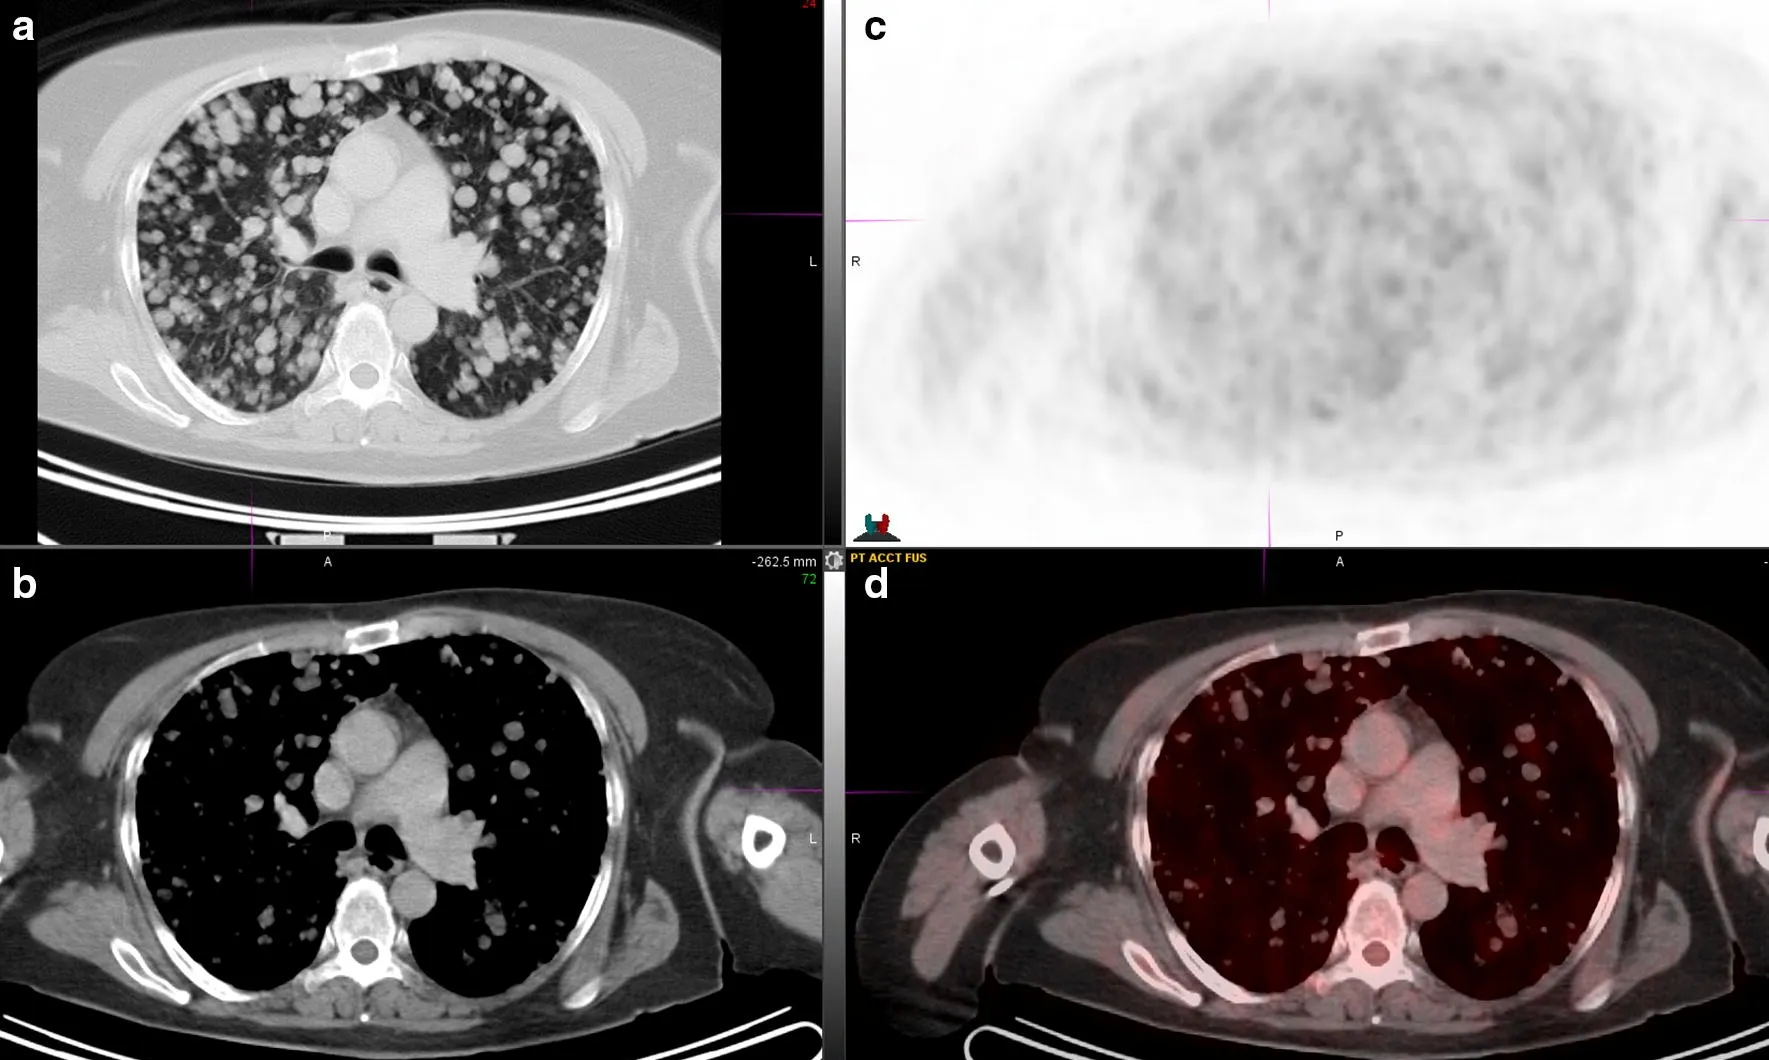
PET/CT at the time pazopanib was started. a CT lung window; b CT mediastinal window; c PET; d fusion CT and PET.
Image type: radiology (pet)